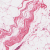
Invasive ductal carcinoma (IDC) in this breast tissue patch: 0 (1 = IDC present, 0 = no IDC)